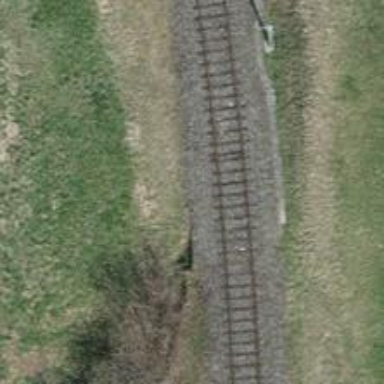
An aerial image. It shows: Fence.